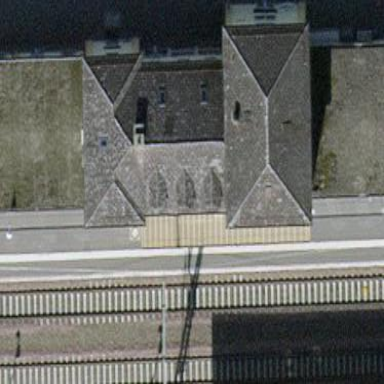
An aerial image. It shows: Train station building.